Question: I have this table

I want to group it like
'''
ProductID Purchased Sold
------------------------------------
1 235 0.00
2 125 0.00
3 55 24.00
'''
Here Purchased = (IsCreditor <> 0)
I tried this
'''
SELECT
ProductID,
Max (TotalQty) As Purchased,
Min(TotalQty) As Sold
FROM
TestTable
GROUP BY
ProductID
'''
It will work only if a product have both IsCreditor = 0 and IsCreditor = 1
The table is a small part of a stored Procedure
In this table, for productid = 1, if it is not purchased or sold, it won't appear and if it is purchased it appears with a qty and IsCreditor = 1 and if it is sold, it appears with qty in one row with IsCreditor=0 and one more with isCreditor=1
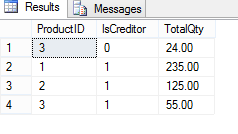
Answer: add a CASE statement to separate purchased and sold items
'''
SELECT
ProductID,
SUM(Case When IsCreditor = 1 then TotalQty else 0 end) AS [TotalPurchase],
SUM(Case When IsCreditor = 0 then TotalQty else 0 end) AS [TotalSale]
FROM
TestTable
GROUP BY
ProductID
'''